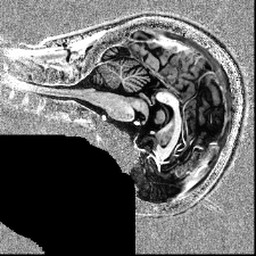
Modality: UNIT1
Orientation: sagittal
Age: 27
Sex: female
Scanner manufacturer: siemens
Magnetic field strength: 6.98 T
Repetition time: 5 s
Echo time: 0.00247 s